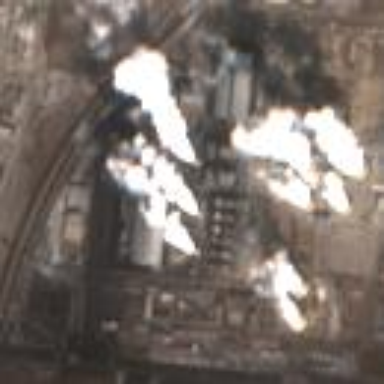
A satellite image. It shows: Industrial area with coal-powered plant.